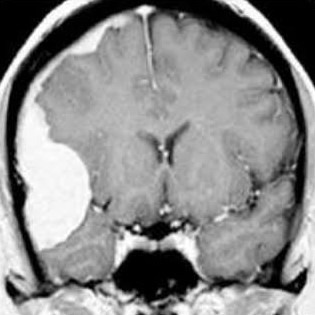
Label: meningioma